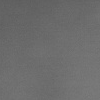
Atmospheric dust classification: dusty